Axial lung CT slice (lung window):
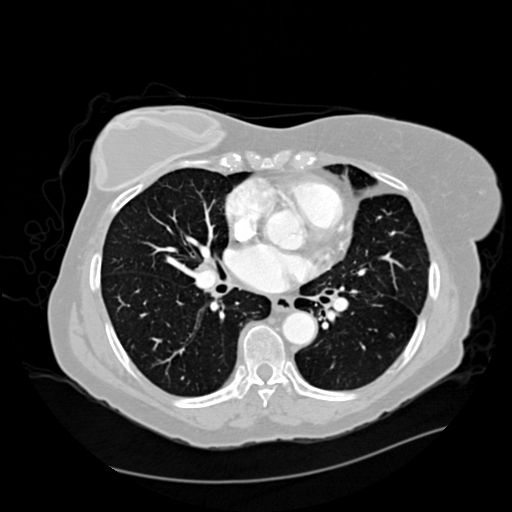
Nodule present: no